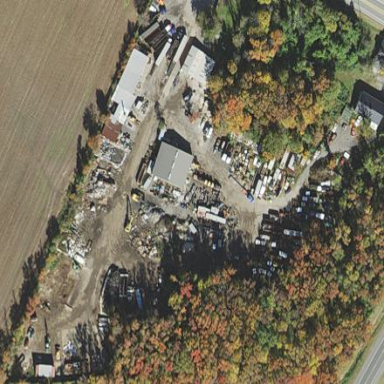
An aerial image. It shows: Scrap yard located in industrial area.